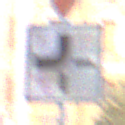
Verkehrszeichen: VerlaufVorfahrtsstrasse2
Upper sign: VorfahrtGewaehren
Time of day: SunriseSunset
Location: Outdoor (Urban)
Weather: Clear
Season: NotSpecified
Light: Natural